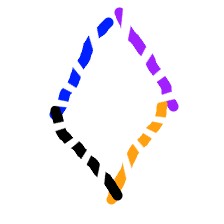
Shape: rhombus